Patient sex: M
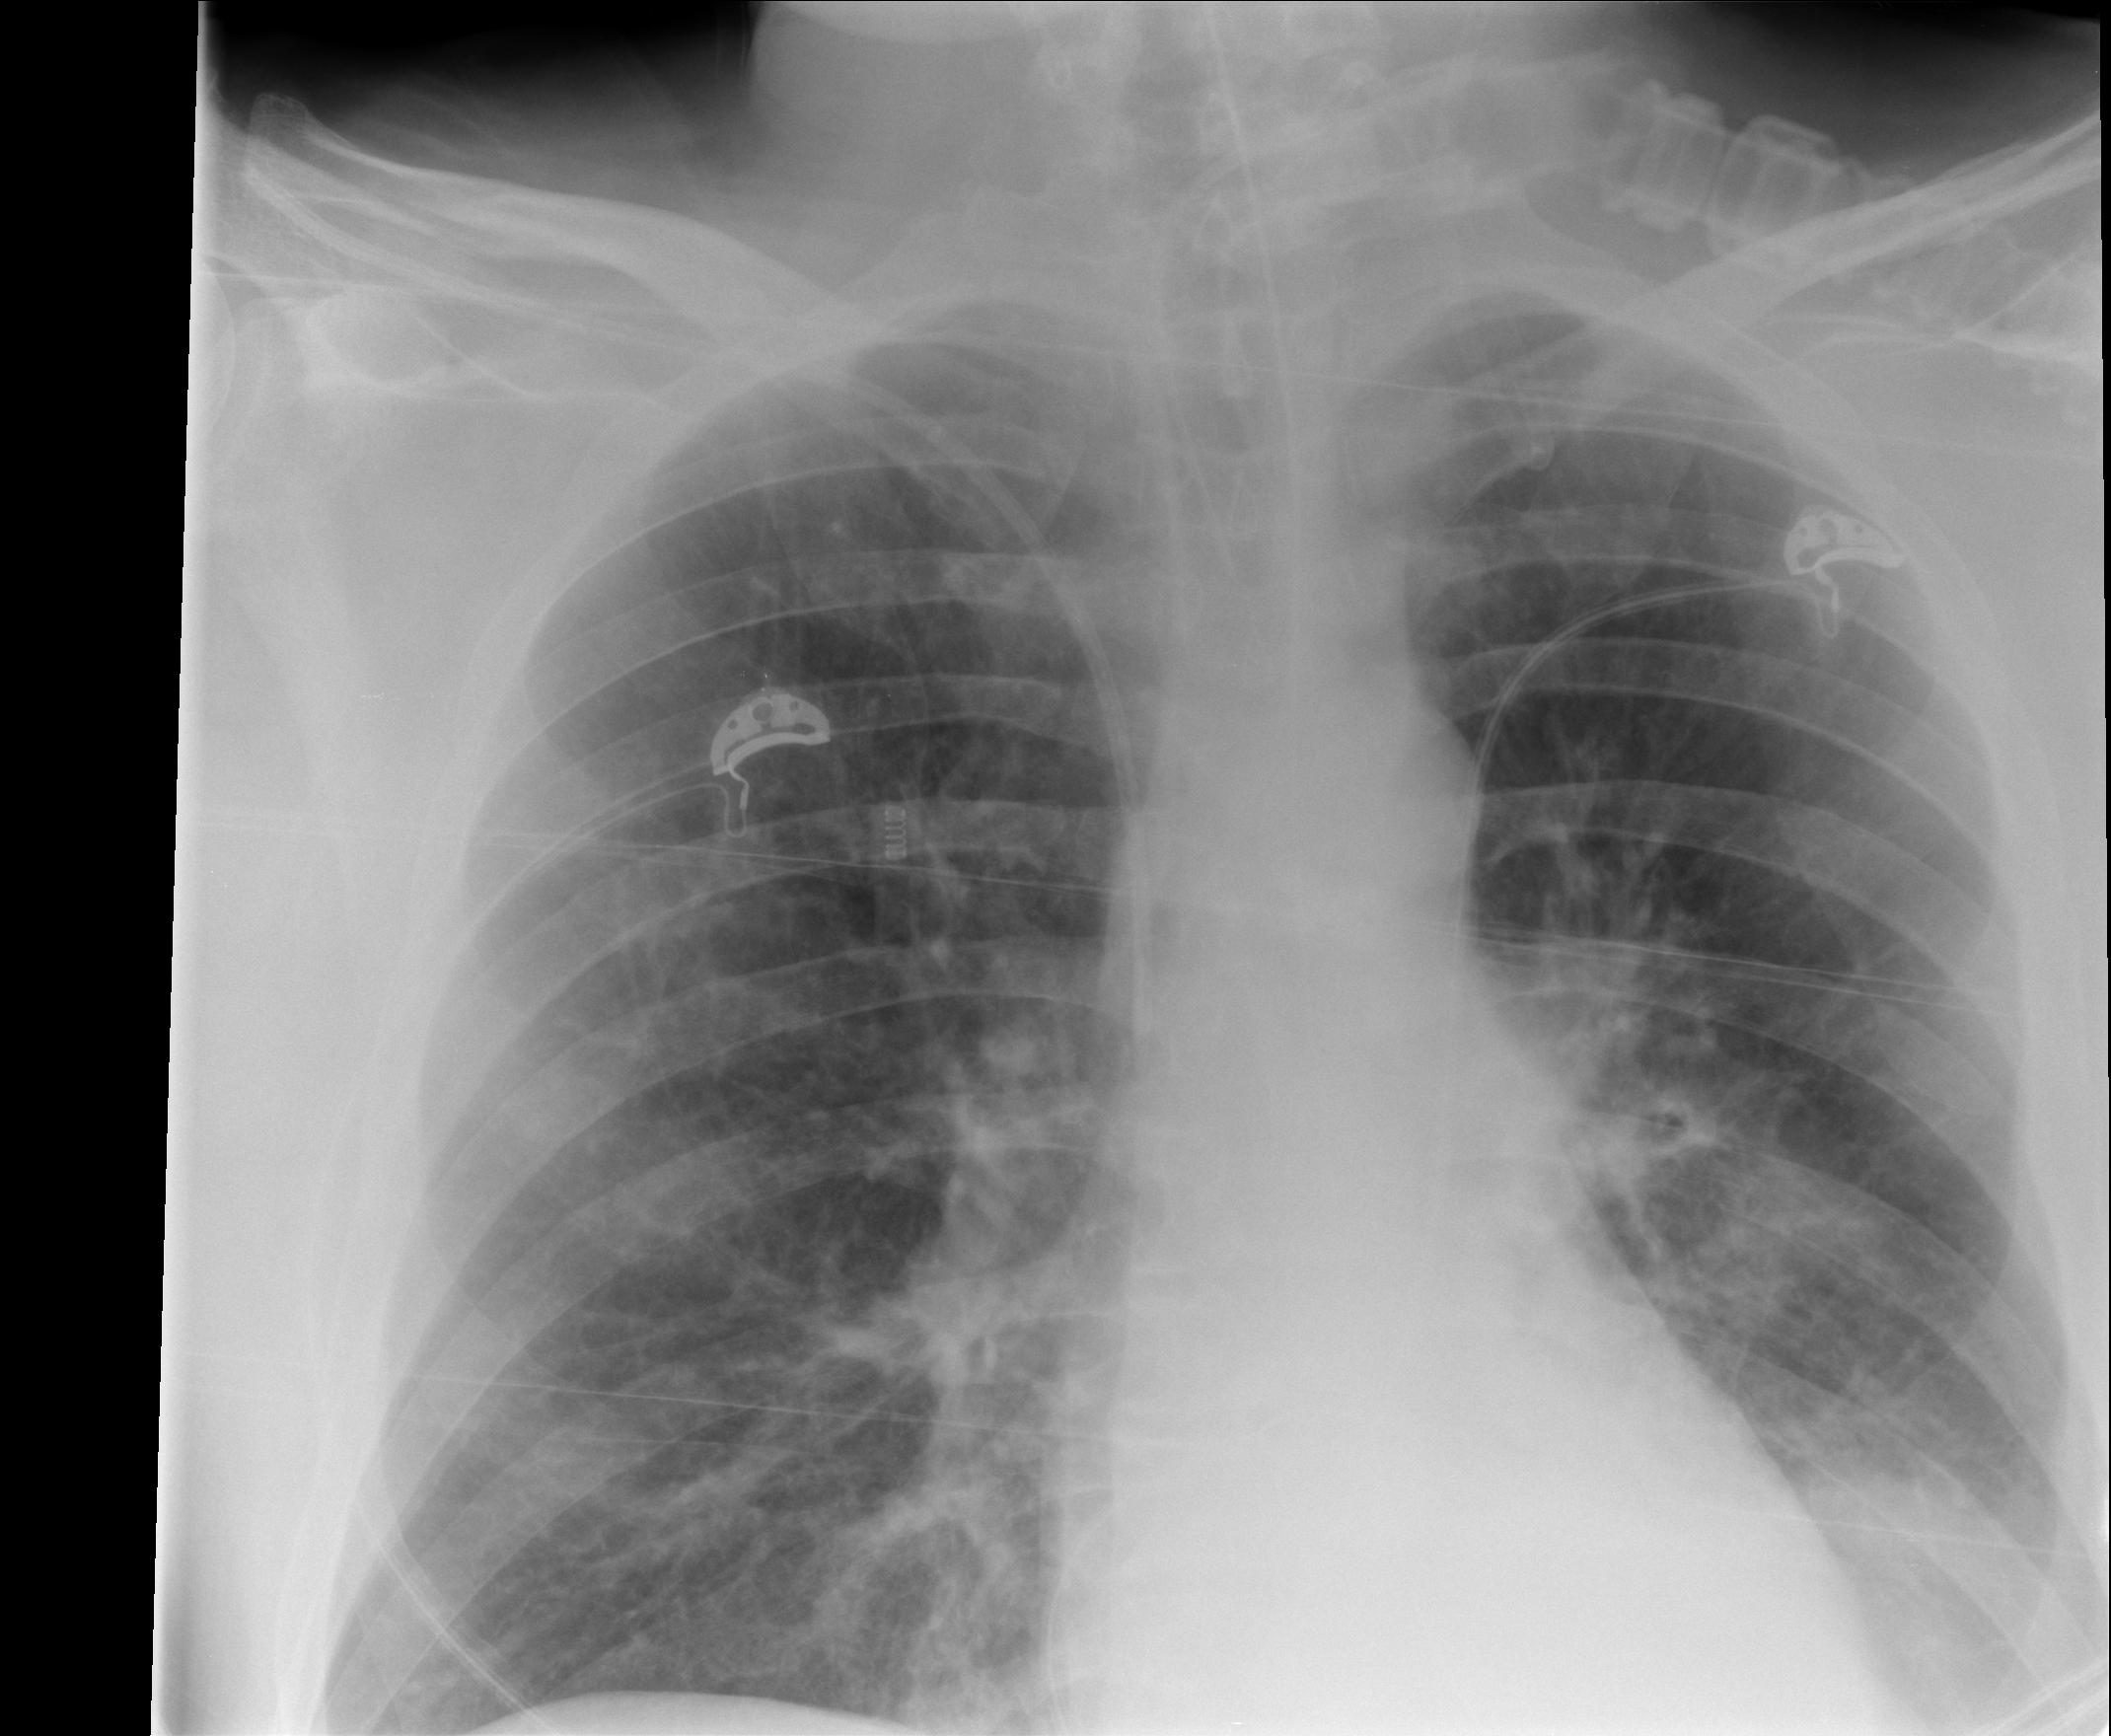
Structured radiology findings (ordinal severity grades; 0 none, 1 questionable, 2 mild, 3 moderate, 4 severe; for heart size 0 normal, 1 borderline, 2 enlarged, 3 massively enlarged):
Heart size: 0
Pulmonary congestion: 0
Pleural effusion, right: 0
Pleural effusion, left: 0
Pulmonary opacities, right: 0
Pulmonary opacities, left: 0
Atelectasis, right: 0
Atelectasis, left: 2